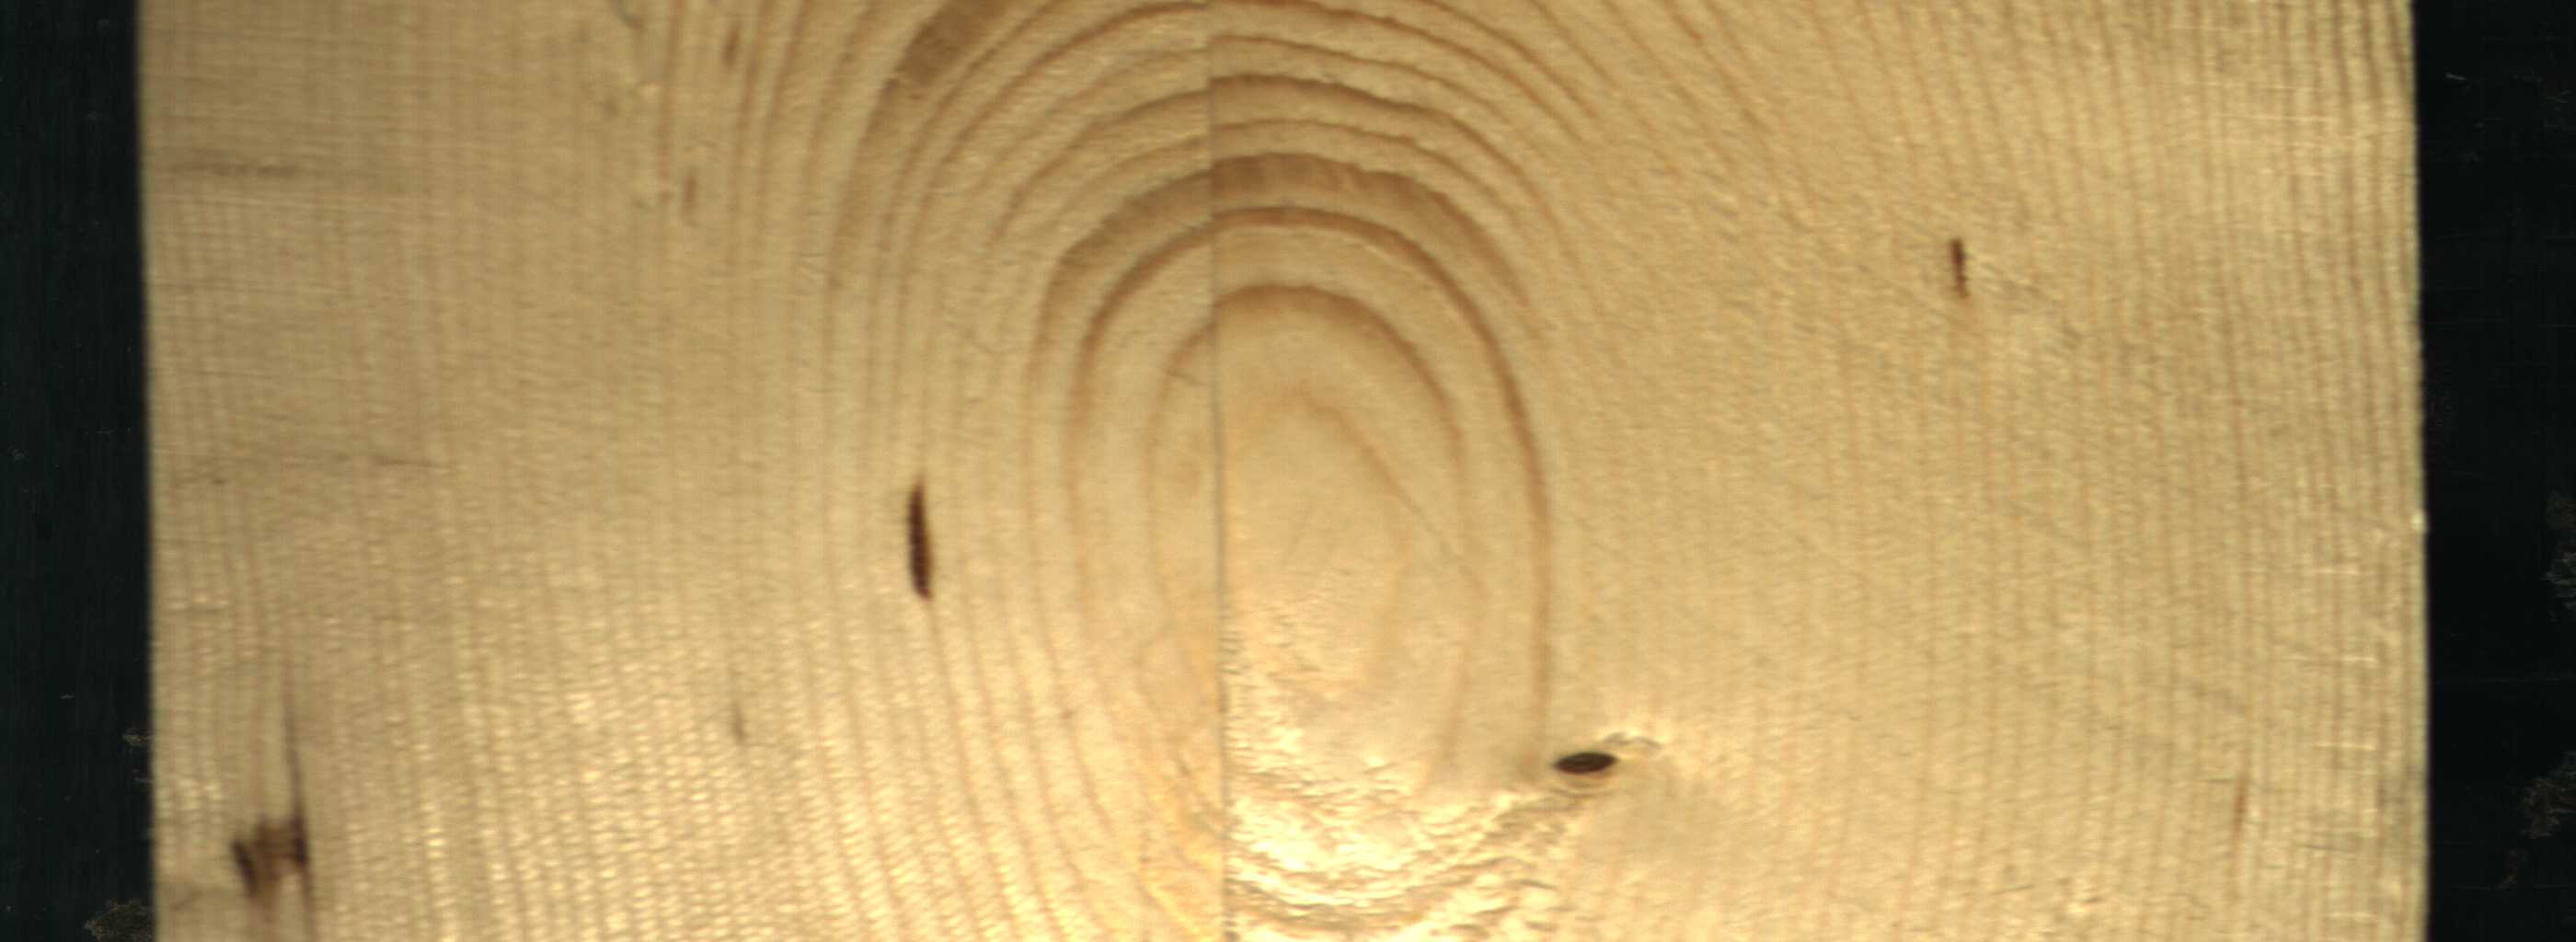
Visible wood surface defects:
resin
resin
resin
Dead_Knot